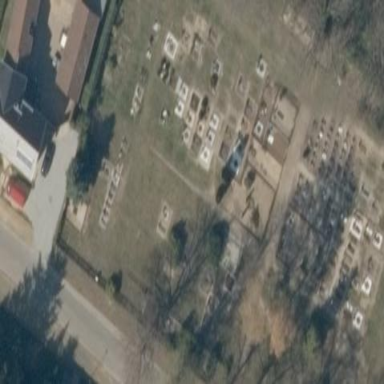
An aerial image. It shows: Cemetery.